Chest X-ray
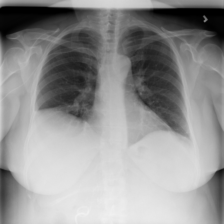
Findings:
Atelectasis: positive
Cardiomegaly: negative
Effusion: negative
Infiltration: negative
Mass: negative
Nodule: negative
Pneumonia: negative
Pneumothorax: negative
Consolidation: negative
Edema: negative
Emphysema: negative
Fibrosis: negative
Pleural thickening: negative
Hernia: negative